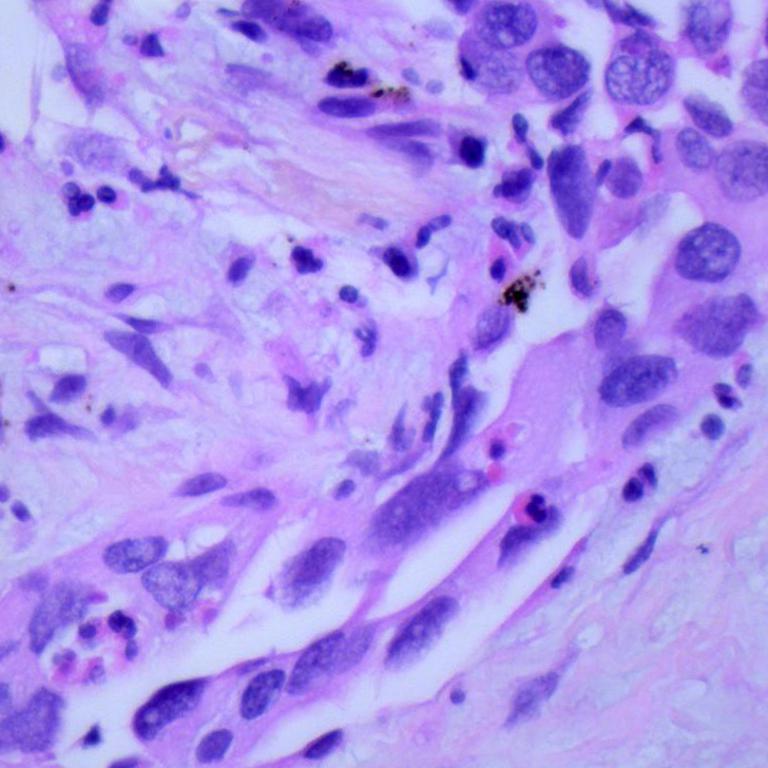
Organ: lung
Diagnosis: adenocarcinomas